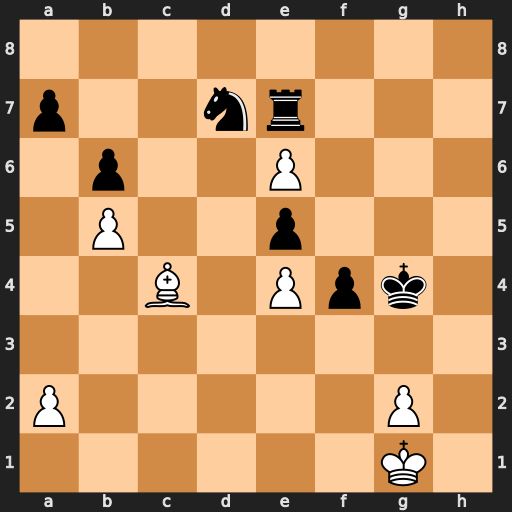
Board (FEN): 8/p2nr3/1p2P3/1P2p3/2B1Ppk1/8/P5P1/6K1
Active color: w
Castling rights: -
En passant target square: -
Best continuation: exd7 Rxd7 Be6+ Kg3 Bxd7